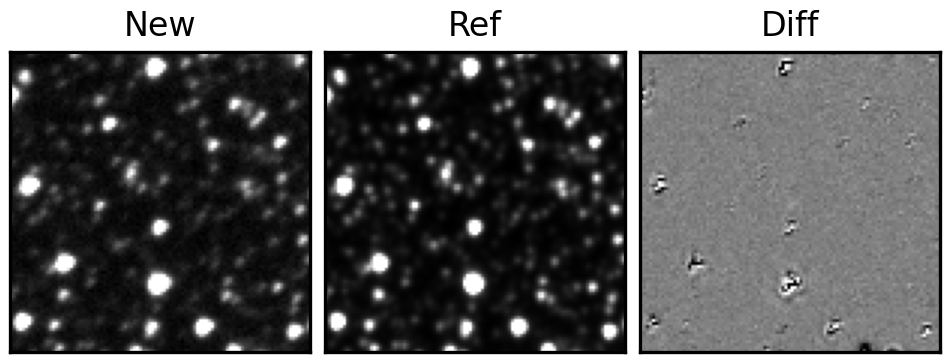
Label: real